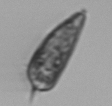
Label: Prorocentrum_triestinum